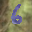
Label: 6